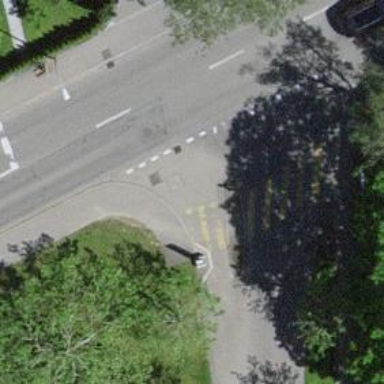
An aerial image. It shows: Zebra crossing with road island.